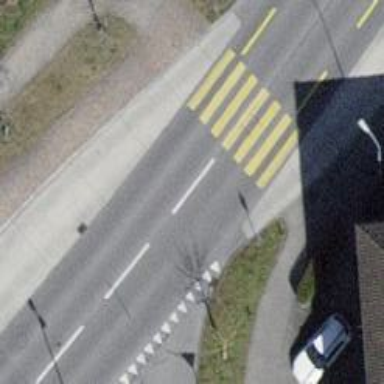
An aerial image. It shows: Zebra crossing with zebra markings.